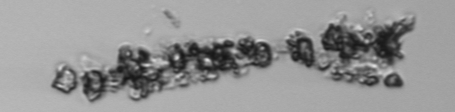
Label: Thalassiosira_TAG_external_detritus